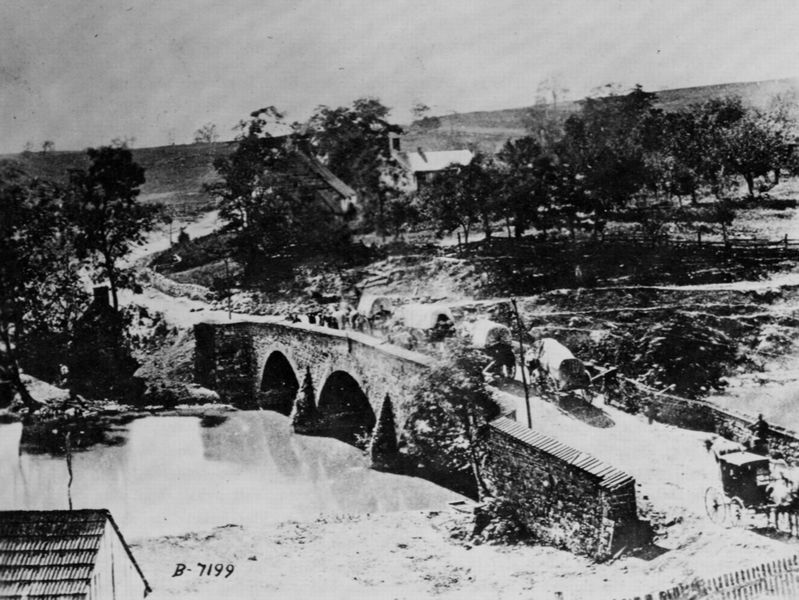
Titel: Brücke über den Antietam
Künstler: Mathew B. Brady
Schlagwörter: baum, blätter, dunkel, himmel, laub, mann, schatten, wasser, weiß, bäume, fluss, landschaft, menschen, ufer, grau, hell, licht, pfeiler, schwarz, skizze, strasse, zeichnung, dach, haus, tiere, weg, wiese, zaun, alt, stein, steine, signatur, bach, erde, horizont, häuser, hügel, spiegelung, weite, brücke, brüstung, gebüsch, gewässer, pfad, sonne, wald, pferd, pferde, räder, ansicht, bogen, abhang, transport, dorf, mauer, ziegel, kutsche, kutschen, speichen, rad, wagen, böschung, querformat, arches, people, white, black, country, dark, grey, old, wall, picture, foto, fotografie, photographie, bögen, steinbrücke, schwarzweiss, deichsel, photo, gemäuer, horses, roman, sky, stone, tree, building, house, landscape, water, ziegeldach, roof, trees, brennholz, planwagen, snow, winter, pine, river, stream, road, black and white, treck, animals, aufnahme, cross, ice, bridge, fuhrwerk, satteldach, cart, pferdewagen, trek, cabin, carriage, home, horse, wagon, travel, branch, stones, photograpgie, photograph, wilder westen, carriages, wheels, bruchsteinmauer, trade, firewood, caravan, moving, flee, log, wagons, buggy, shed, aqueduct, hourse, frozen, b, waggon, b-7199, 7199, steine bäume, log cabin, migration, hoarse, waggons, covered wagon, plain waggon, pinee, alt brücke fluss ländlich, 2-bogig, house#